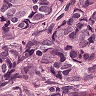
Metastatic tissue present: yes